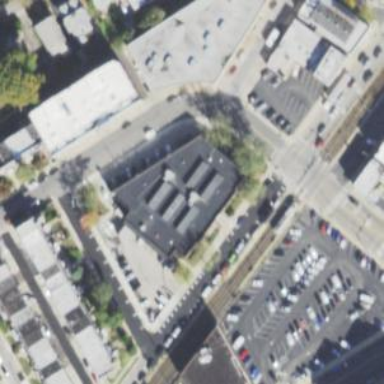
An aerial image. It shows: Building that serves as post office.